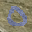
Label: 0